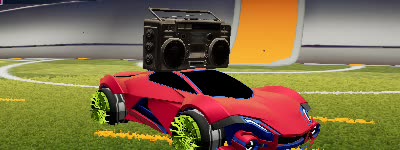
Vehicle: werewolf